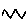
Label: zigzag